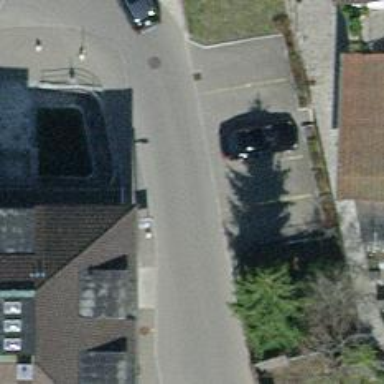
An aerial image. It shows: Footway with concrete lanes.